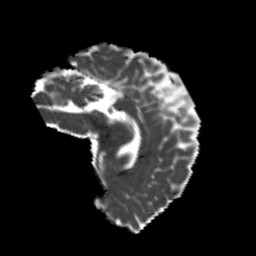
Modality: MD
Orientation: sagittal
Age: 20
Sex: female
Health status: healthy
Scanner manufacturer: philips
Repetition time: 7.393 s
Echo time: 0.08599 s